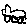
Label: car